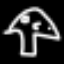
Label: mushroom